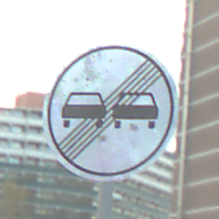
Verkehrszeichen: EndeUeberholverbot
Umgebung: Outdoor, Urban
Tageszeit: MorningAfternoon
Wetter: PartlyCloudy
Licht: Natural
Jahreszeit: NotSpecified
Kontrast: LowContrast